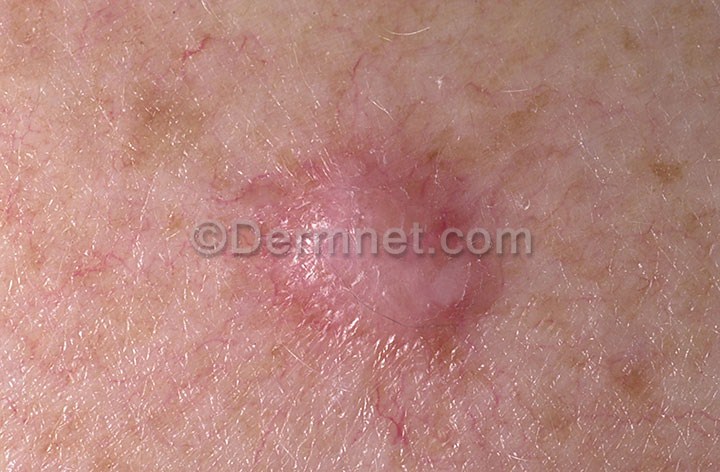
Disease: Seborrheic Keratoses and other Benign Tumors